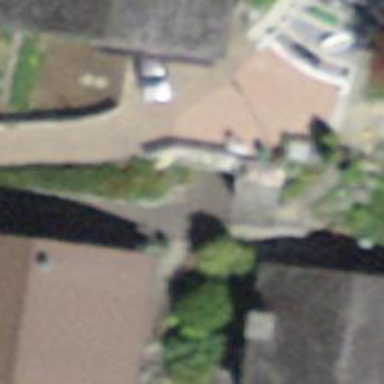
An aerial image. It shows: Retaining wall.